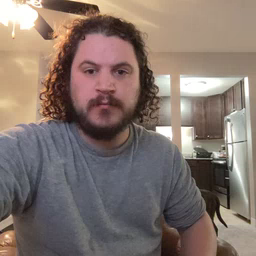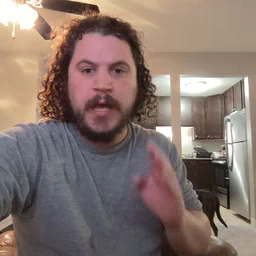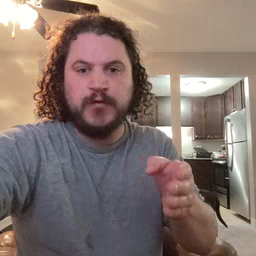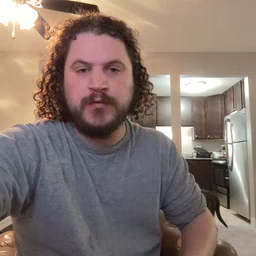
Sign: after